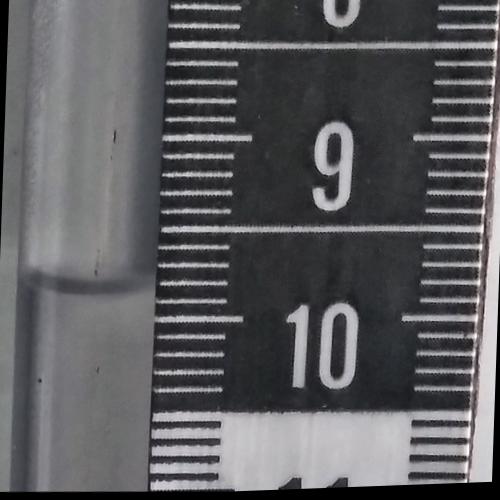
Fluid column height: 9.8 cm